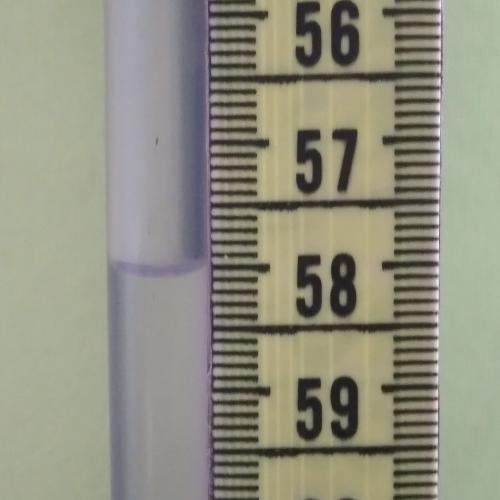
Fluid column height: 58.0 cm